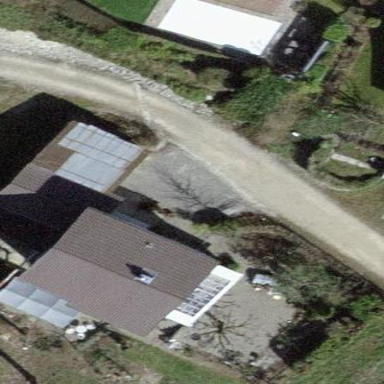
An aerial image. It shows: Building with tile roof.